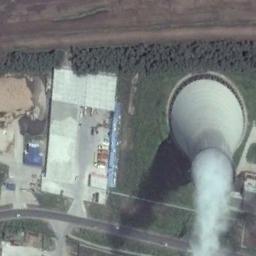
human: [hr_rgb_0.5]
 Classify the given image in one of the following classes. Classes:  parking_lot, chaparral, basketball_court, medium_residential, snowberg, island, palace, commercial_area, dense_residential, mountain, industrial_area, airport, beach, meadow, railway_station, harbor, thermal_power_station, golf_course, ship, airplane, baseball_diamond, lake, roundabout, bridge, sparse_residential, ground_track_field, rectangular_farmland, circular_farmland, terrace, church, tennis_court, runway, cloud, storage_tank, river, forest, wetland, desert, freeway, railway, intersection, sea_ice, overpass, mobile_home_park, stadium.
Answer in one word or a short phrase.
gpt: thermal_power_station